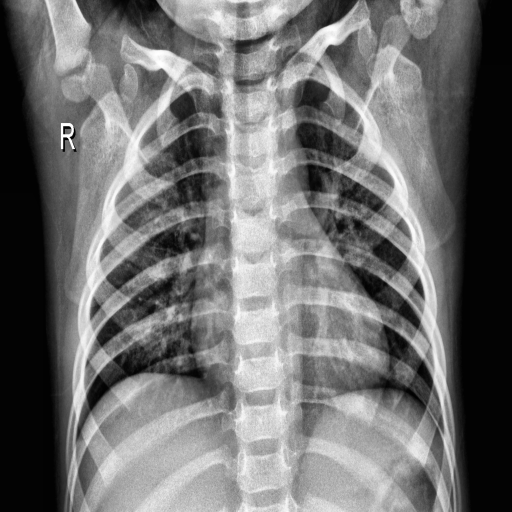
Finding: NORMAL